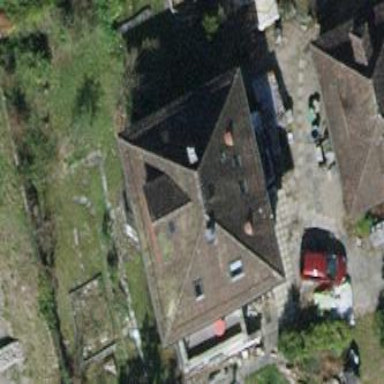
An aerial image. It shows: Detached building with hipped tile roof.